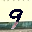
Label: 9